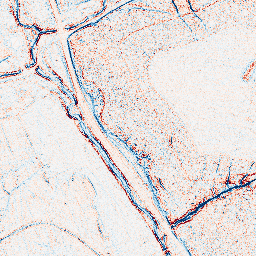
Category: edge_preserving
Decomposition family: anisotropic_diffusion
Decomposition parameters: iterations: 5
kappa: 30
gamma: 0.05
Upsampling method: quintic
Upsampling parameters: scale: 8
Upsampling scale: 8